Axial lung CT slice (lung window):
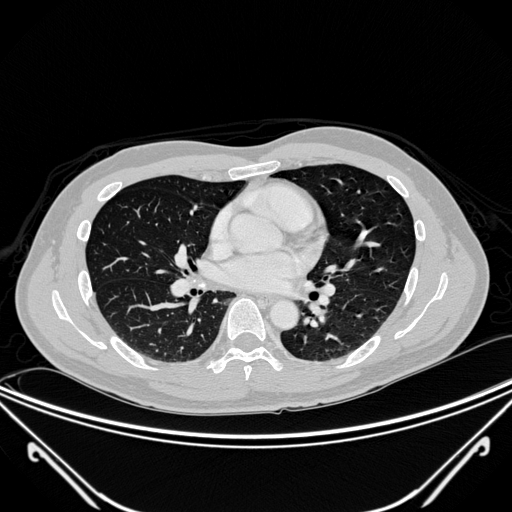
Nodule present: no